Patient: sex M, age 74
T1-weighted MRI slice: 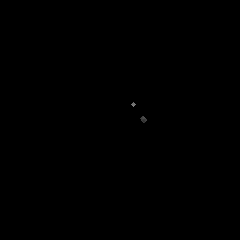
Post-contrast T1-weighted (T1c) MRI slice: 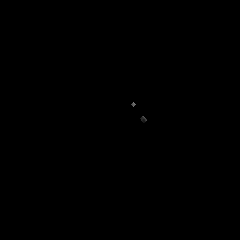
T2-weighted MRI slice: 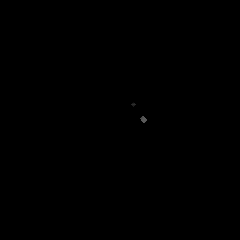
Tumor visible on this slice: no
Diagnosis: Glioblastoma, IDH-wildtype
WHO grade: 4